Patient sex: M
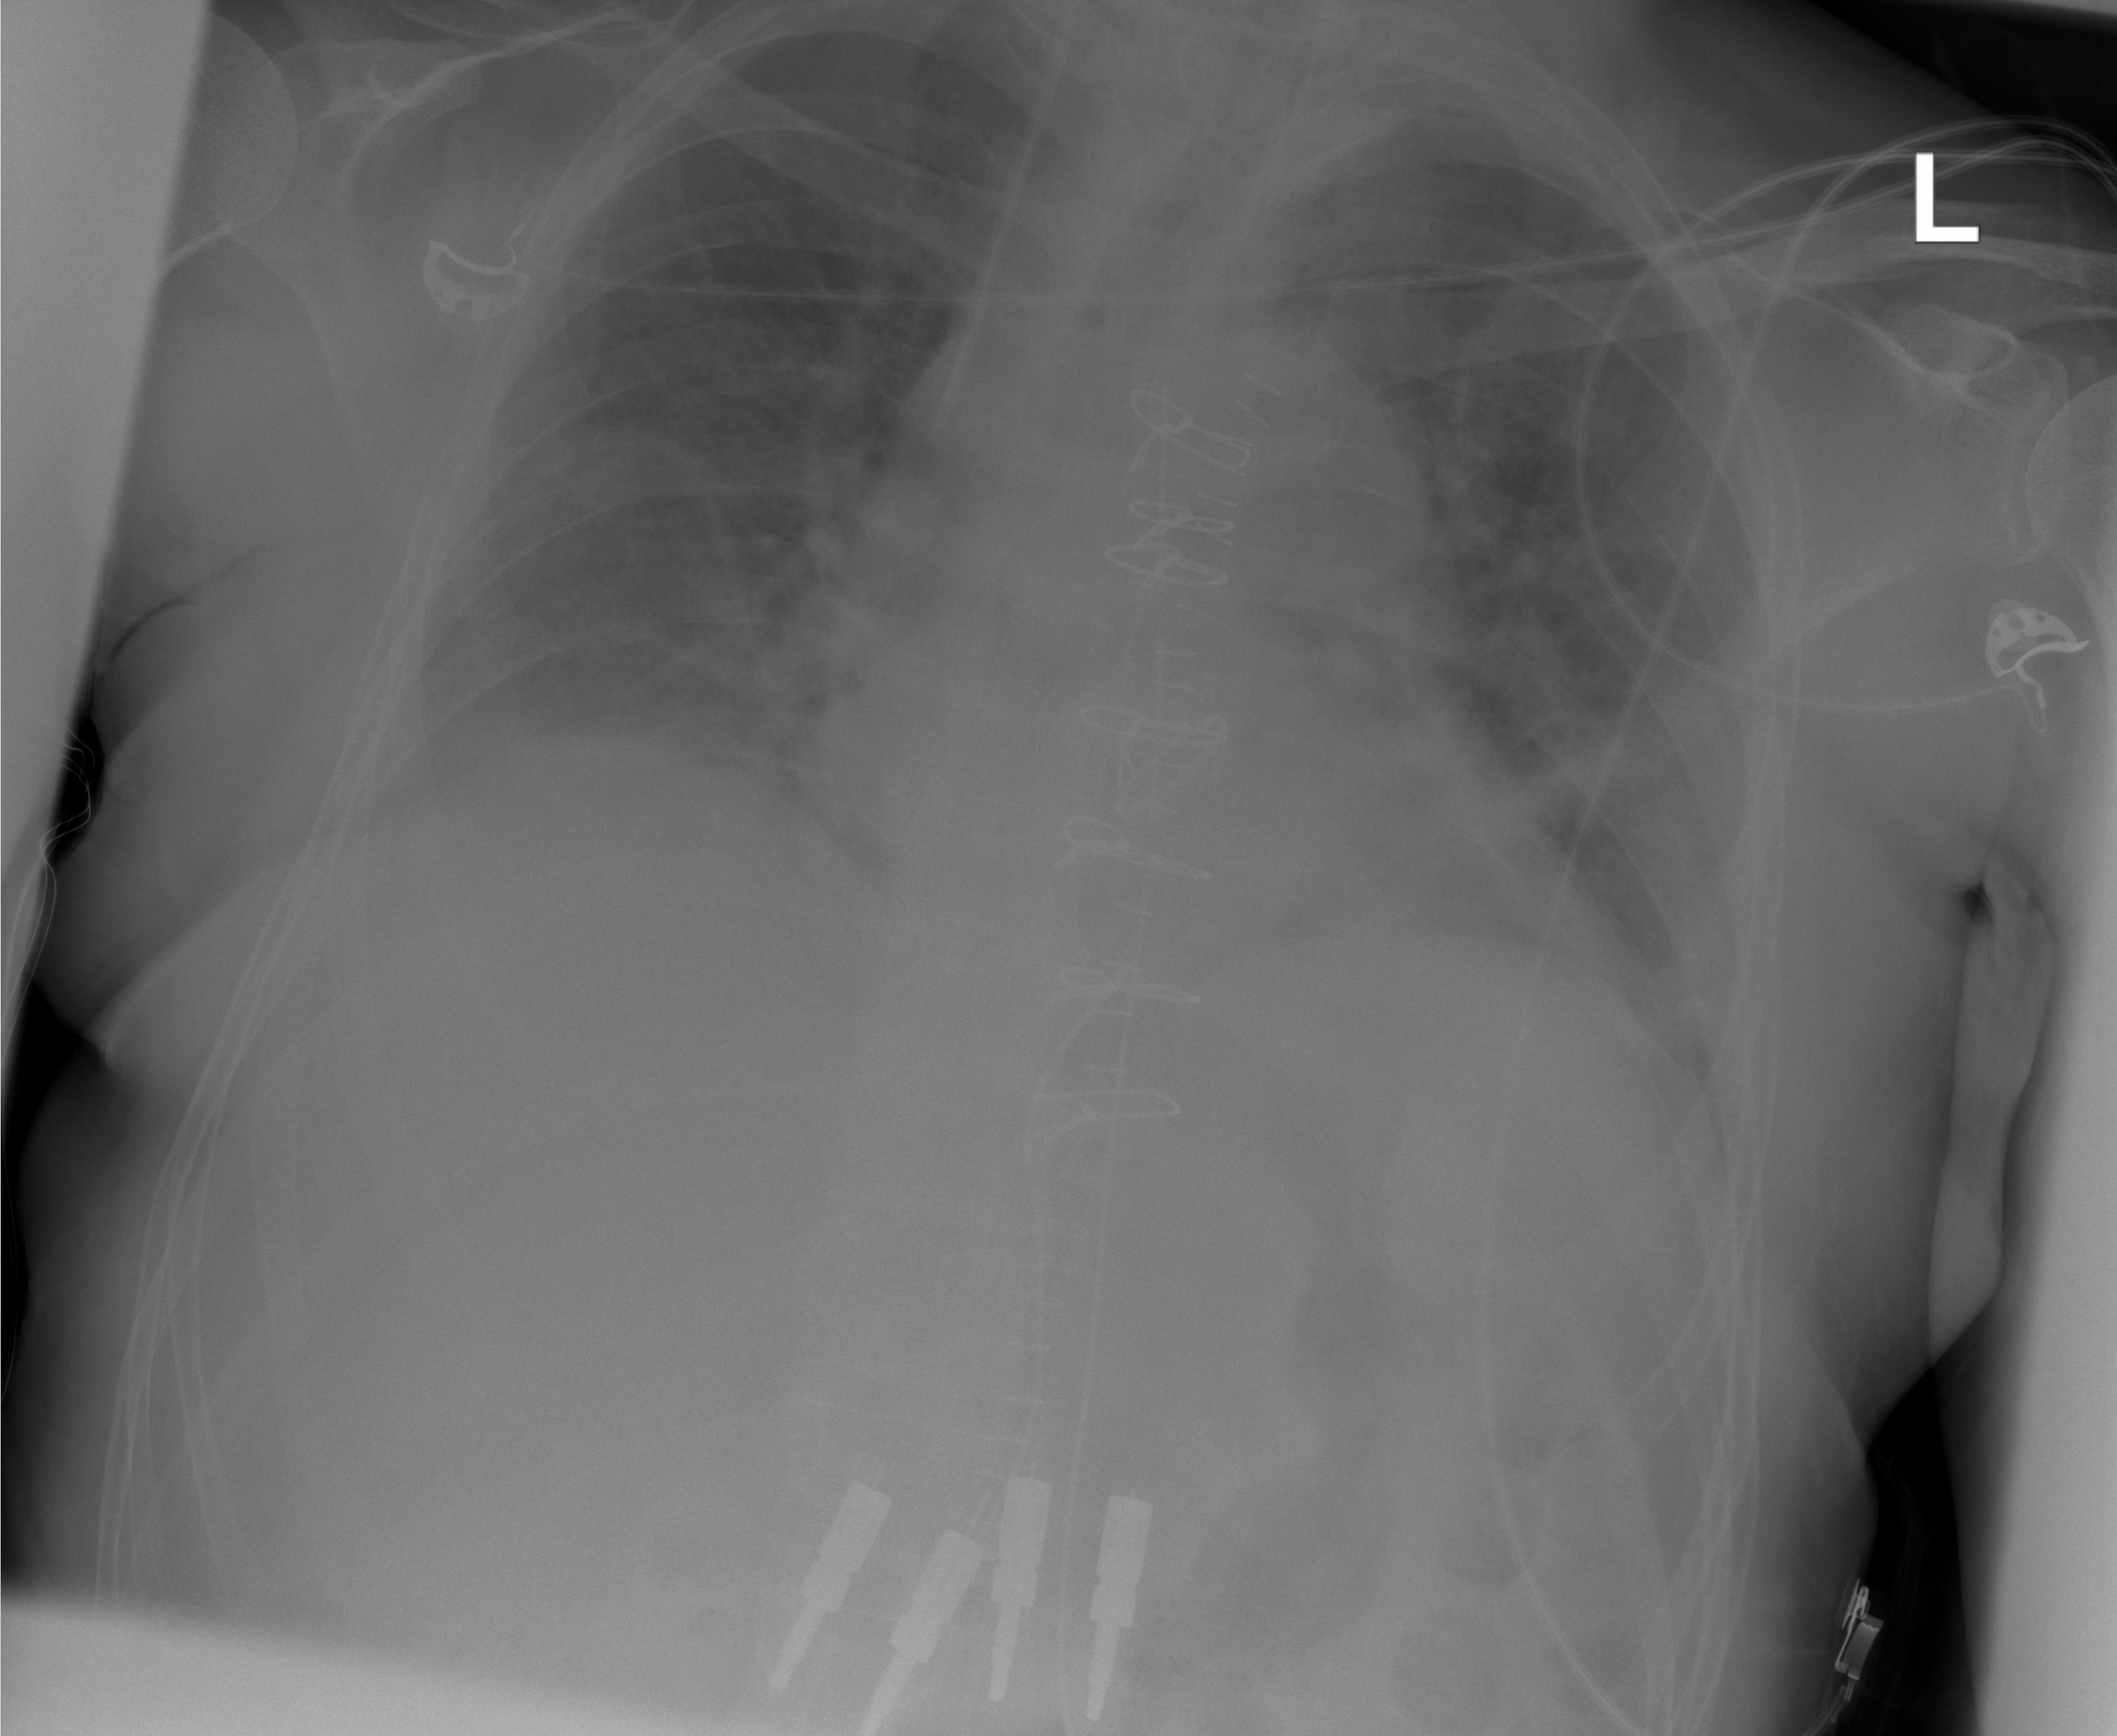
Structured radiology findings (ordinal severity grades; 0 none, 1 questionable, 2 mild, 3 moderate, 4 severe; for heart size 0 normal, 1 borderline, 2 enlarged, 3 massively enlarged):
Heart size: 0
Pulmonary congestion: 2
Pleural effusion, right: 2
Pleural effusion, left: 2
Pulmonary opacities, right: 0
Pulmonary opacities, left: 0
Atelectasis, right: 2
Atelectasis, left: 2